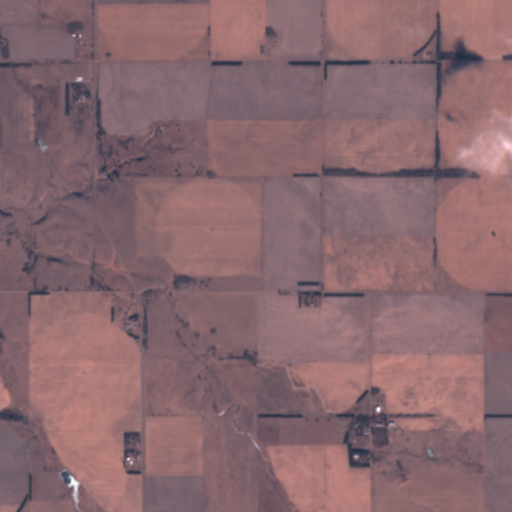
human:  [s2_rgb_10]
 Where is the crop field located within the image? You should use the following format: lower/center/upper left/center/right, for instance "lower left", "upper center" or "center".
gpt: The crop field is located in the upper center of the image.
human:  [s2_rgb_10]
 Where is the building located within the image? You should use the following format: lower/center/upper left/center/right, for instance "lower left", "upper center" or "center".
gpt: The building is located in the upper center of the image.
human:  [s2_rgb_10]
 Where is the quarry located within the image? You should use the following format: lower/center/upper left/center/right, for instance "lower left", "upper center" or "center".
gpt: There is no quarry in the image.